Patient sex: M
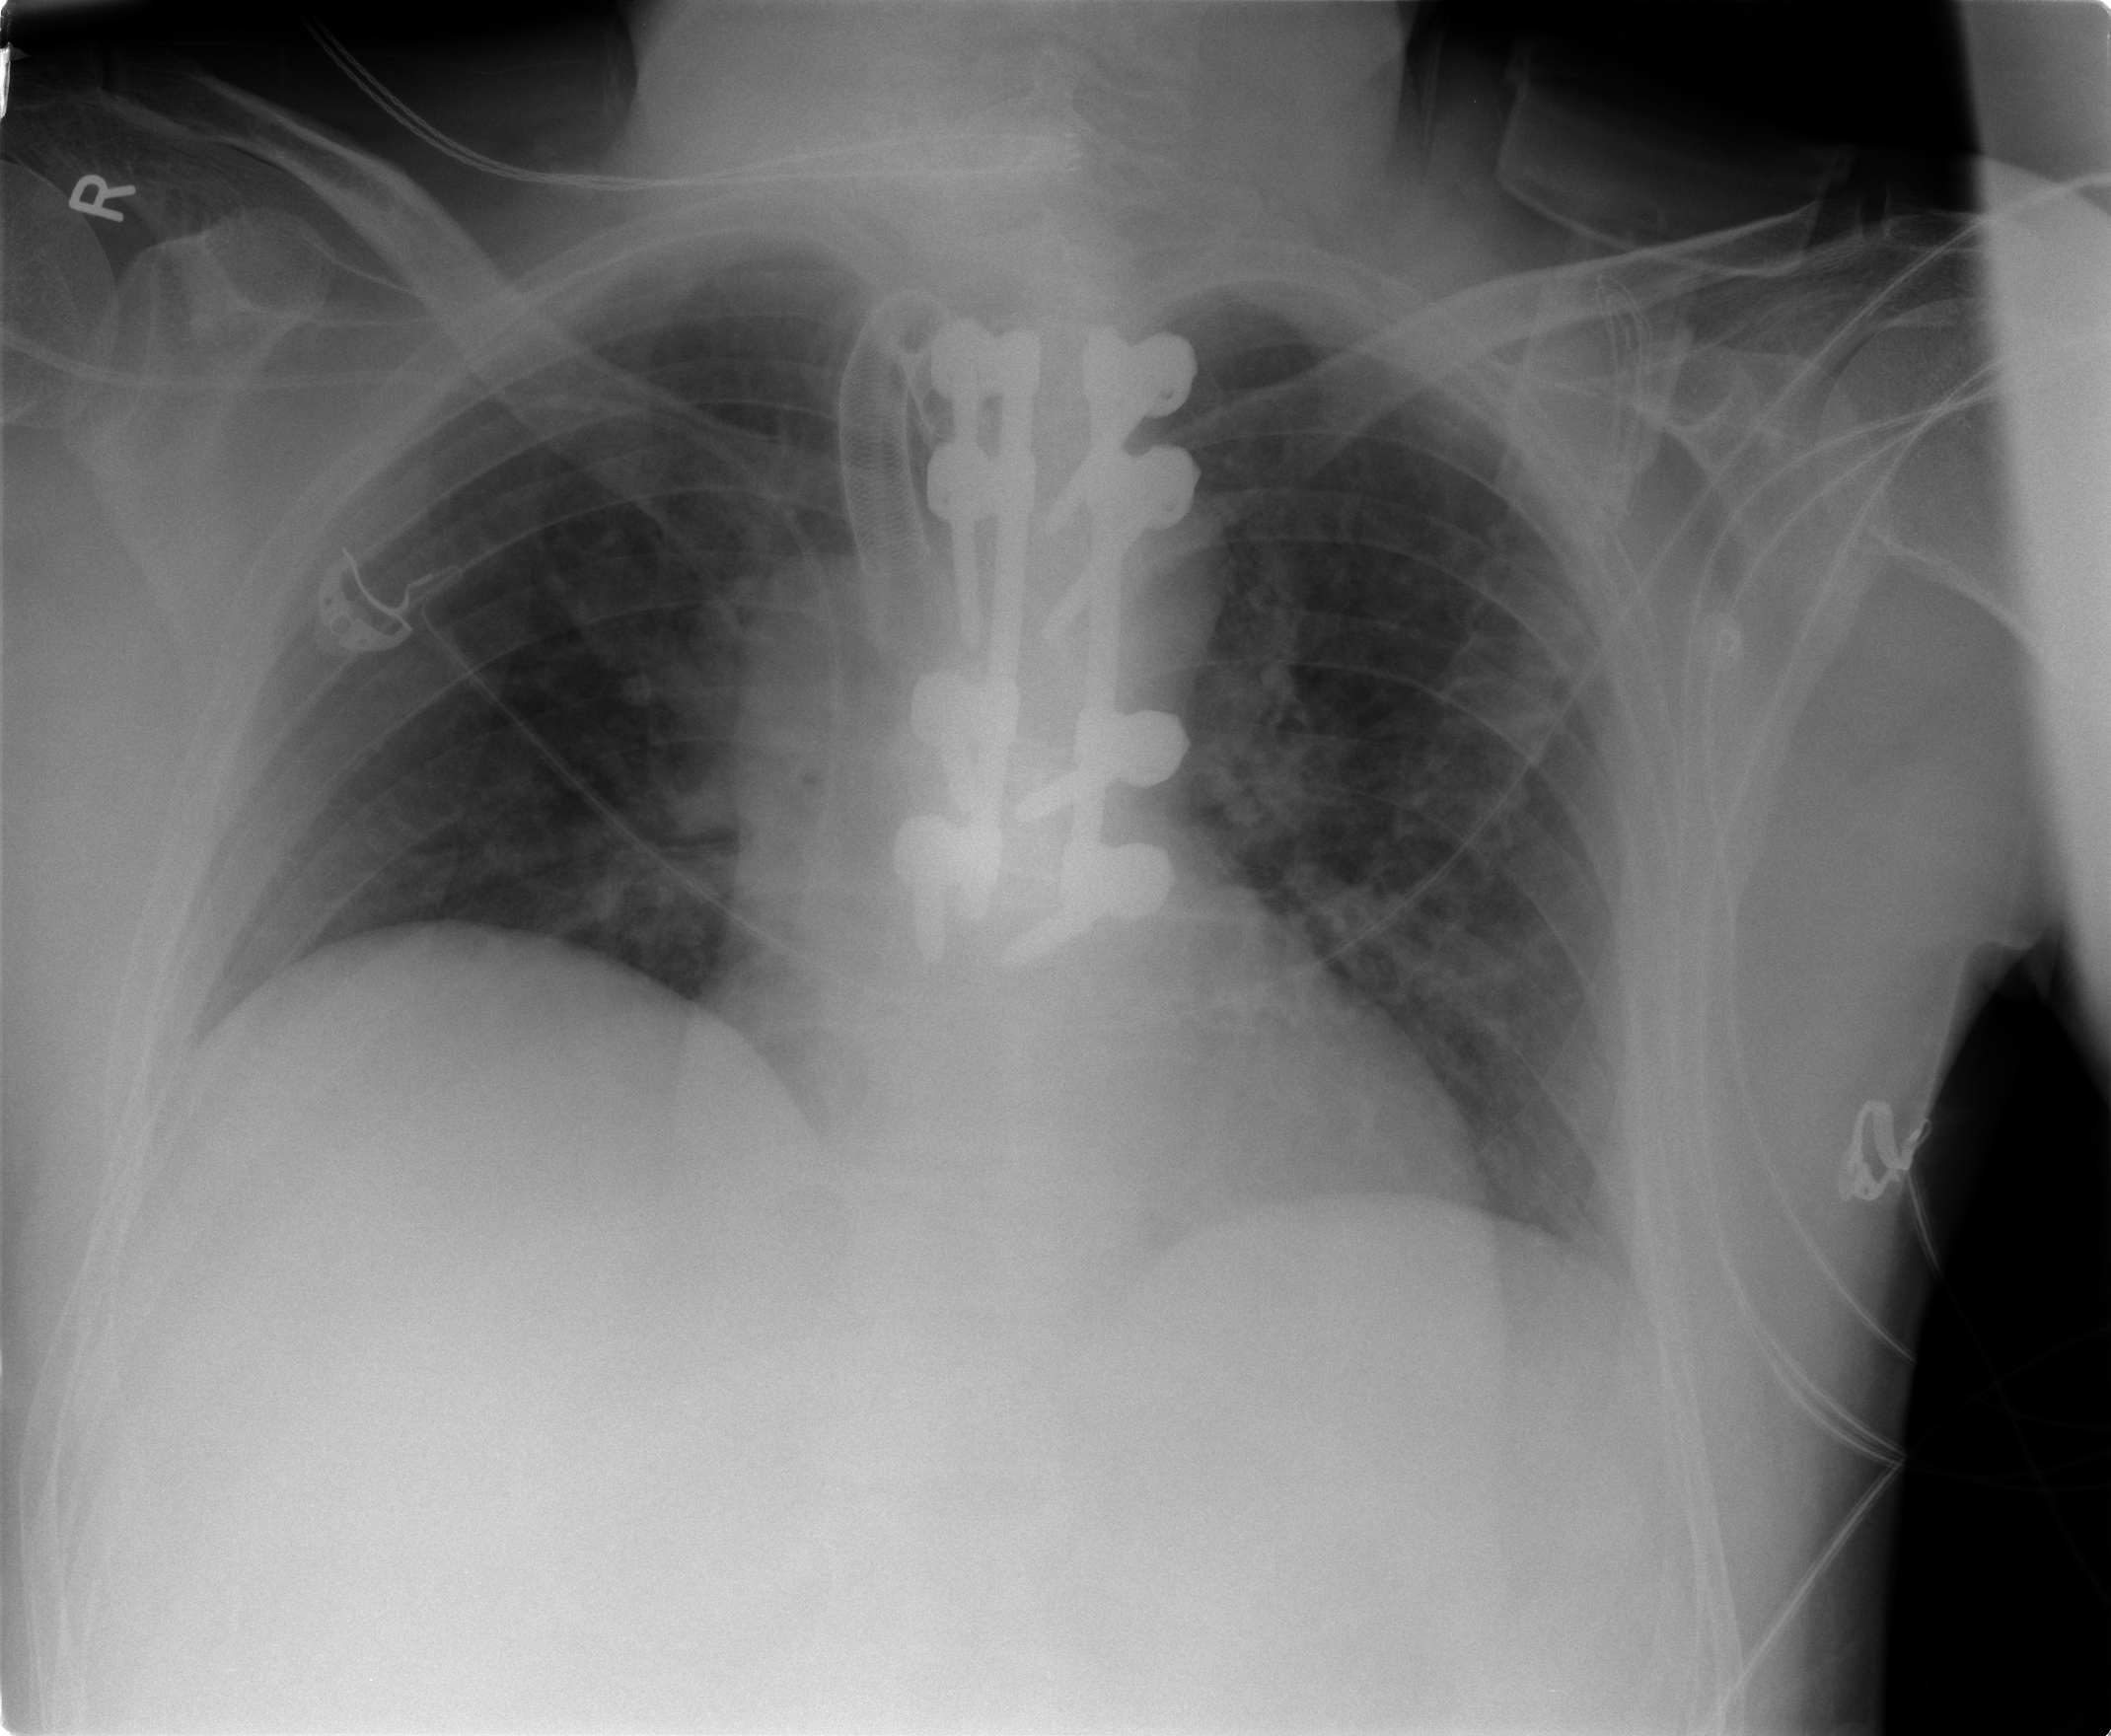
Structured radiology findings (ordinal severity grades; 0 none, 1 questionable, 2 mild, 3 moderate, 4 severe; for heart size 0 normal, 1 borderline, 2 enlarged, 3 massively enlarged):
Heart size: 1
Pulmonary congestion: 0
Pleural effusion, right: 0
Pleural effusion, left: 0
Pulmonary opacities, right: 0
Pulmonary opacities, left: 2
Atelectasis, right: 0
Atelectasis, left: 2